Question: I am trying to scrape an archive of job postings in Denmark with some specific filters on the website. When I try to scrape all of the headings and their links, I can get the headings but not the links. I have tried to different selectors, but nothing picks up the links. The CSS selector ".jix_job_archived > a b , #result_list_box strong" picks up all headings.
For the site provided the first link should be: <URL>
I have included a picture of the website where I want to scrape the "href" marked in the right of the screen.

'''
library(rvest)
library(tibble)
sel<- ".jix_job_archived > a b , #result_list_box strong"
jobindex <- "https://www.jobindex.dk/jobsoegning/kontor/offentlig?jobage=archive&maxdate=20200330&mindate=<PHONE>"
tbl <- tibble(text = pg
%>% html_nodes(css = sel) %>%
html_text(), link = pg %>% html_nodes(css = sel) %>% html_attr('href'))
view(tbl)
**# A tibble: 20 x 2
text link
<chr> <chr>
1 Administrativ medarbejder/sekretaer til stabsfunktion NA
2 Meeqqeriviup_igaffia_inuussutissanut_ikiortimik_pissarsiorpoq NA **
'''
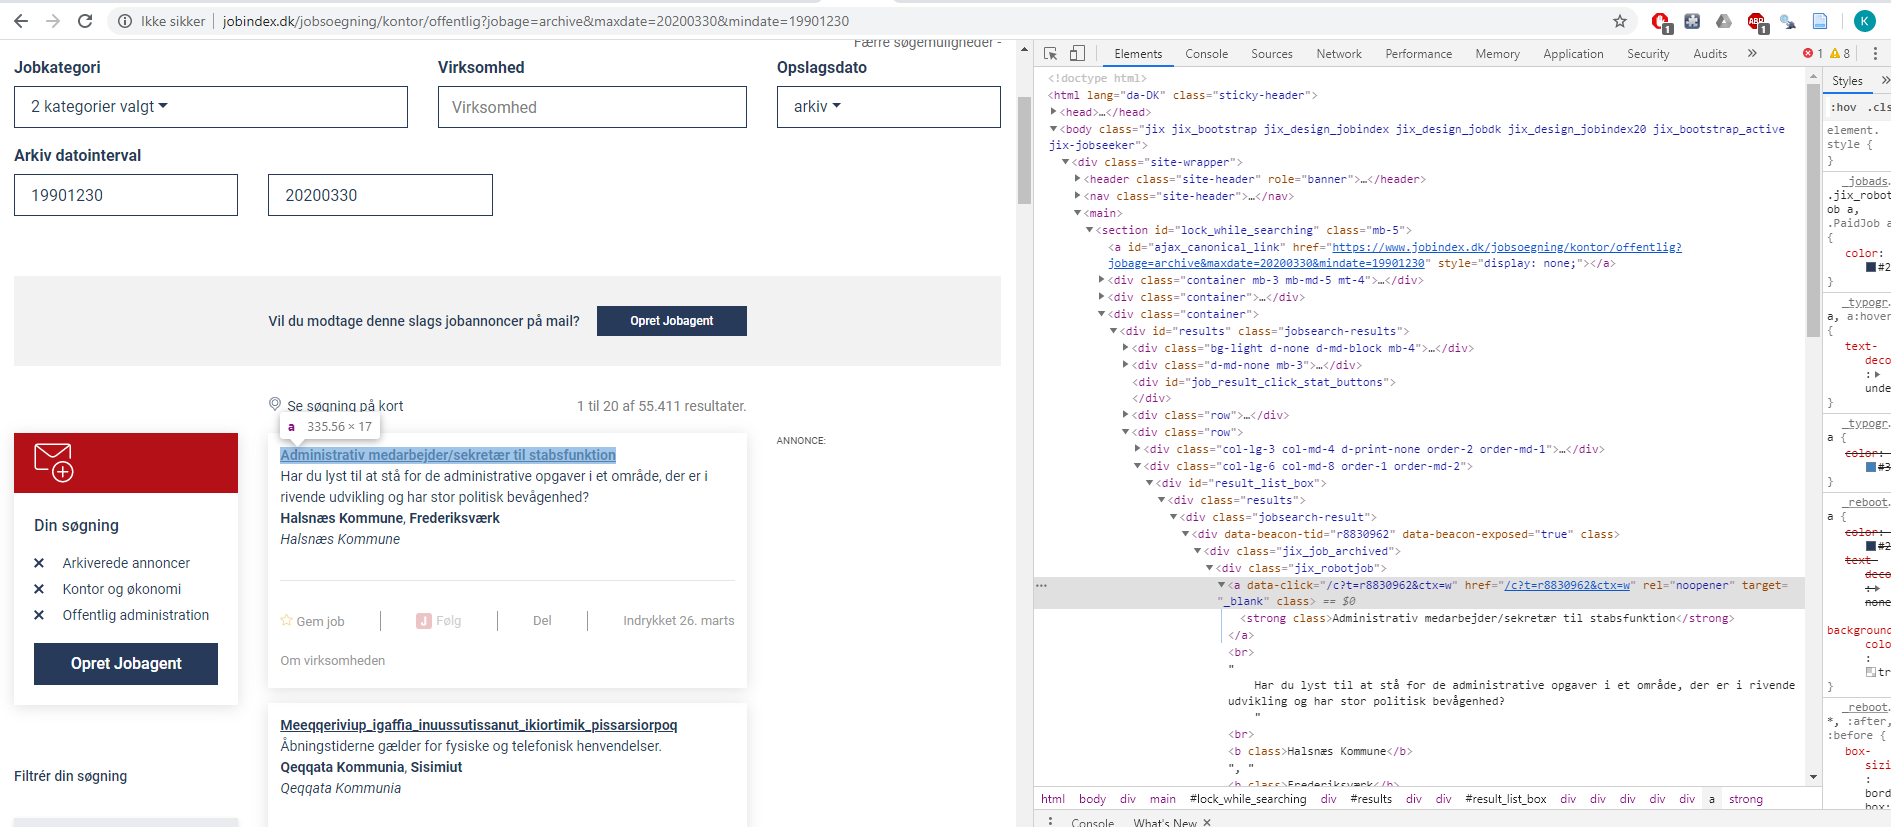
Answer: Link is outside the '<strong>' tag. So, if you supply 'html_nodes' with selector '".jix_job_archived > a b , #result_list_box strong"', no link will be picked-up.
This might help.
'''
library(rvest)
library(tibble)
jobindex <- "https://www.jobindex.dk/jobsoegning/kontor/offentlig?jobage=archive&maxdate=20200330&mindate=<PHONE>"
jobnodes <- jobindex %>%
read_html %>%
html_nodes(".jobsearch-result")
text <- jobnodes %>% html_text %>% trimws() %>% sub("(.*?)\n.*","\1",.)
link1 <- jobnodes %>% html_node("a") %>% html_attr("data-click")
link2 <- jobnodes %>% html_node("a") %>% html_attr("href")
tbl <- tibble(text = text, link1 = link1, link2 = link2)
'''
'''
tbl
# # A tibble: 20 x 3
# text link1 link2
# <chr> <chr> <chr>
# 1 Administrativ medarbejder/sekretaer til stabsfunk... /c?t=r8830962&ct... http://www.profiljob.dk/resultat/administrativ-medarbejdersekretae...
# 2 Meeqqeriviup_igaffia_inuussutissanut_ikiortimik_... /c?t=r8831043&ct... https://www.qeqqata.gl/Ledig_stillinger/2020/04/Meeqqeriviup_igaff...
# 3 Borgerradgiver /c?t=r8828448&ct... https://favrskov.dk/sites/default/files/borgerraadgiver_enkeltside...
# 4 Kombineret stilling som forebyggelseskonsulent o... /c?t=r8828382&ct... https://www.qeqqata.gl/Ledig_stillinger/2020/04/Forebyggelseskonsu...
# 5 Stilling som koordinerende sagsbehandler for ung... /c?t=h972855&ctx... http://www.solrod.dk/
# 6 Sagsbehandler til jobafklarings- og ressourcefor... /c?t=h972838&ctx... http://www.solrod.dk/
# 7 2-3 skolesekretaerer soges til landsbyordningerne... /c?t=r8827011&ct... https://www.skolejobs.dk/stilling/landsbyordningerne-i-odder-kommu...
# 8 Overassistent i Vejledning ved Majoriaq i Sisimi... /c?t=r8825989&ct... https://www.qeqqata.gl/Ledig_stillinger/2020/03/Overassistent_vejl...
# 9 Generalist /c?t=r8824808&ct... https://naalakkersuisut.emply.net/recruitment/vacancyAd.aspx?publi...
# 10 Administrativ medarbejder til Sma og mellemstore... /c?t=h972425&ctx... https://www.sktst.dk/
# 11 Akademiker til Stab og Udviklingsopgaver /c?t=r8824111&ct... https://www.ofir.dk/resultat/akademiker-til-stab-og-udviklingsopga...
# 12 2 dygtige og motiverede administrative medarbejd... /c?t=h972318&ctx... https://phabsalon.dk/
# 13 Tjenestefordeler - Trafikstyring Ost /c?t=h972077&ctx... http://www.banedanmark.dk/
# 14 Planlaegningskonsulent soges til Psykiatrien /c?t=r8821953&ct... https://rm.emply.net/recruitment/vacancyAd.aspx?publishingId=a81f5...
# 15 Fundraiser /c?t=r8821594&ct... https://www.jobindex.dk/jobannonce/jobnet/<PHONE>
# 16 Projektleder i Borgmesterens Afdeling som vil ta... /c?t=r8820419&ct... https://www.jobindex.dk/jobannonce/jobnet/<PHONE>
# 17 Administrativ medarbejder til Borger- og retssik... /c?t=h971668&ctx... https://candidate.hr-manager.net/ApplicationInit.aspx?cid=5001&Pro...
# 18 Kollega til Myndighed Handicap- og psykiatriafde... /c?t=r8818554&ct... https://www.ofir.dk/resultat/kollega-til-myndighed-handicap-og-psy...
# 19 Energiplanlaegger soges til By, Kultur og Miljose... /c?t=r8818534&ct... https://www.ofir.dk/resultat/energiplanlaegger-soeges-til-by-kultu...
# 20 Akademisk medarbejder til Regionspsykiatrien Ran... /c?t=r8819996&ct... https://www.ofir.dk/resultat/akademisk-medarbejder-til-regionspsyk...
'''